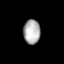
Tissue: lung
Cell type: Pericytes
Senescence score: 0.609
Nuclear area (px): 401
Mean DAPI intensity: 175.92